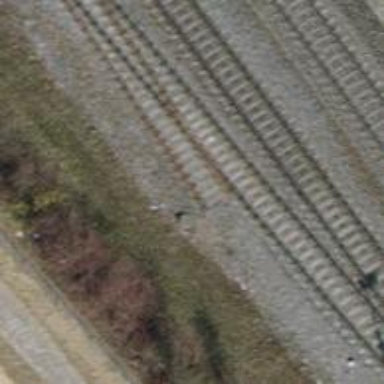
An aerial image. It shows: Single railway siding track.